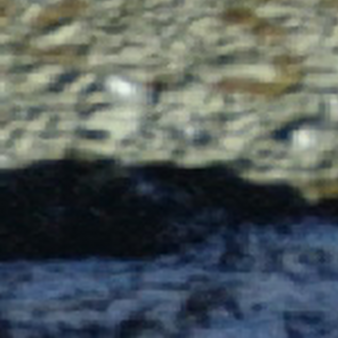
Label: other